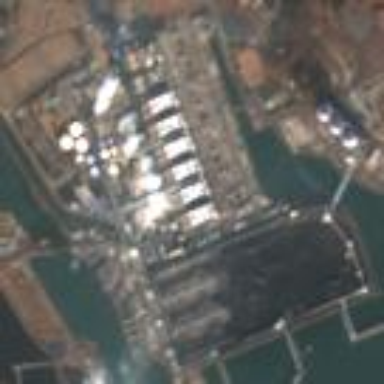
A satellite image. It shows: Industrial area with coal power plant.